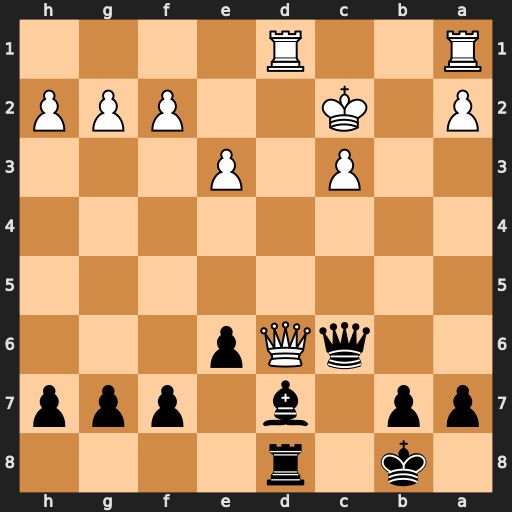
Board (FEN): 1k1r4/pp1b1ppp/2qQp3/8/8/2P1P3/P1K2PPP/R2R4
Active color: b
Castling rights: -
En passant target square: -
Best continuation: Qxd6 Rxd6 Ba4+ Kd2 Rxd6+